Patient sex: M
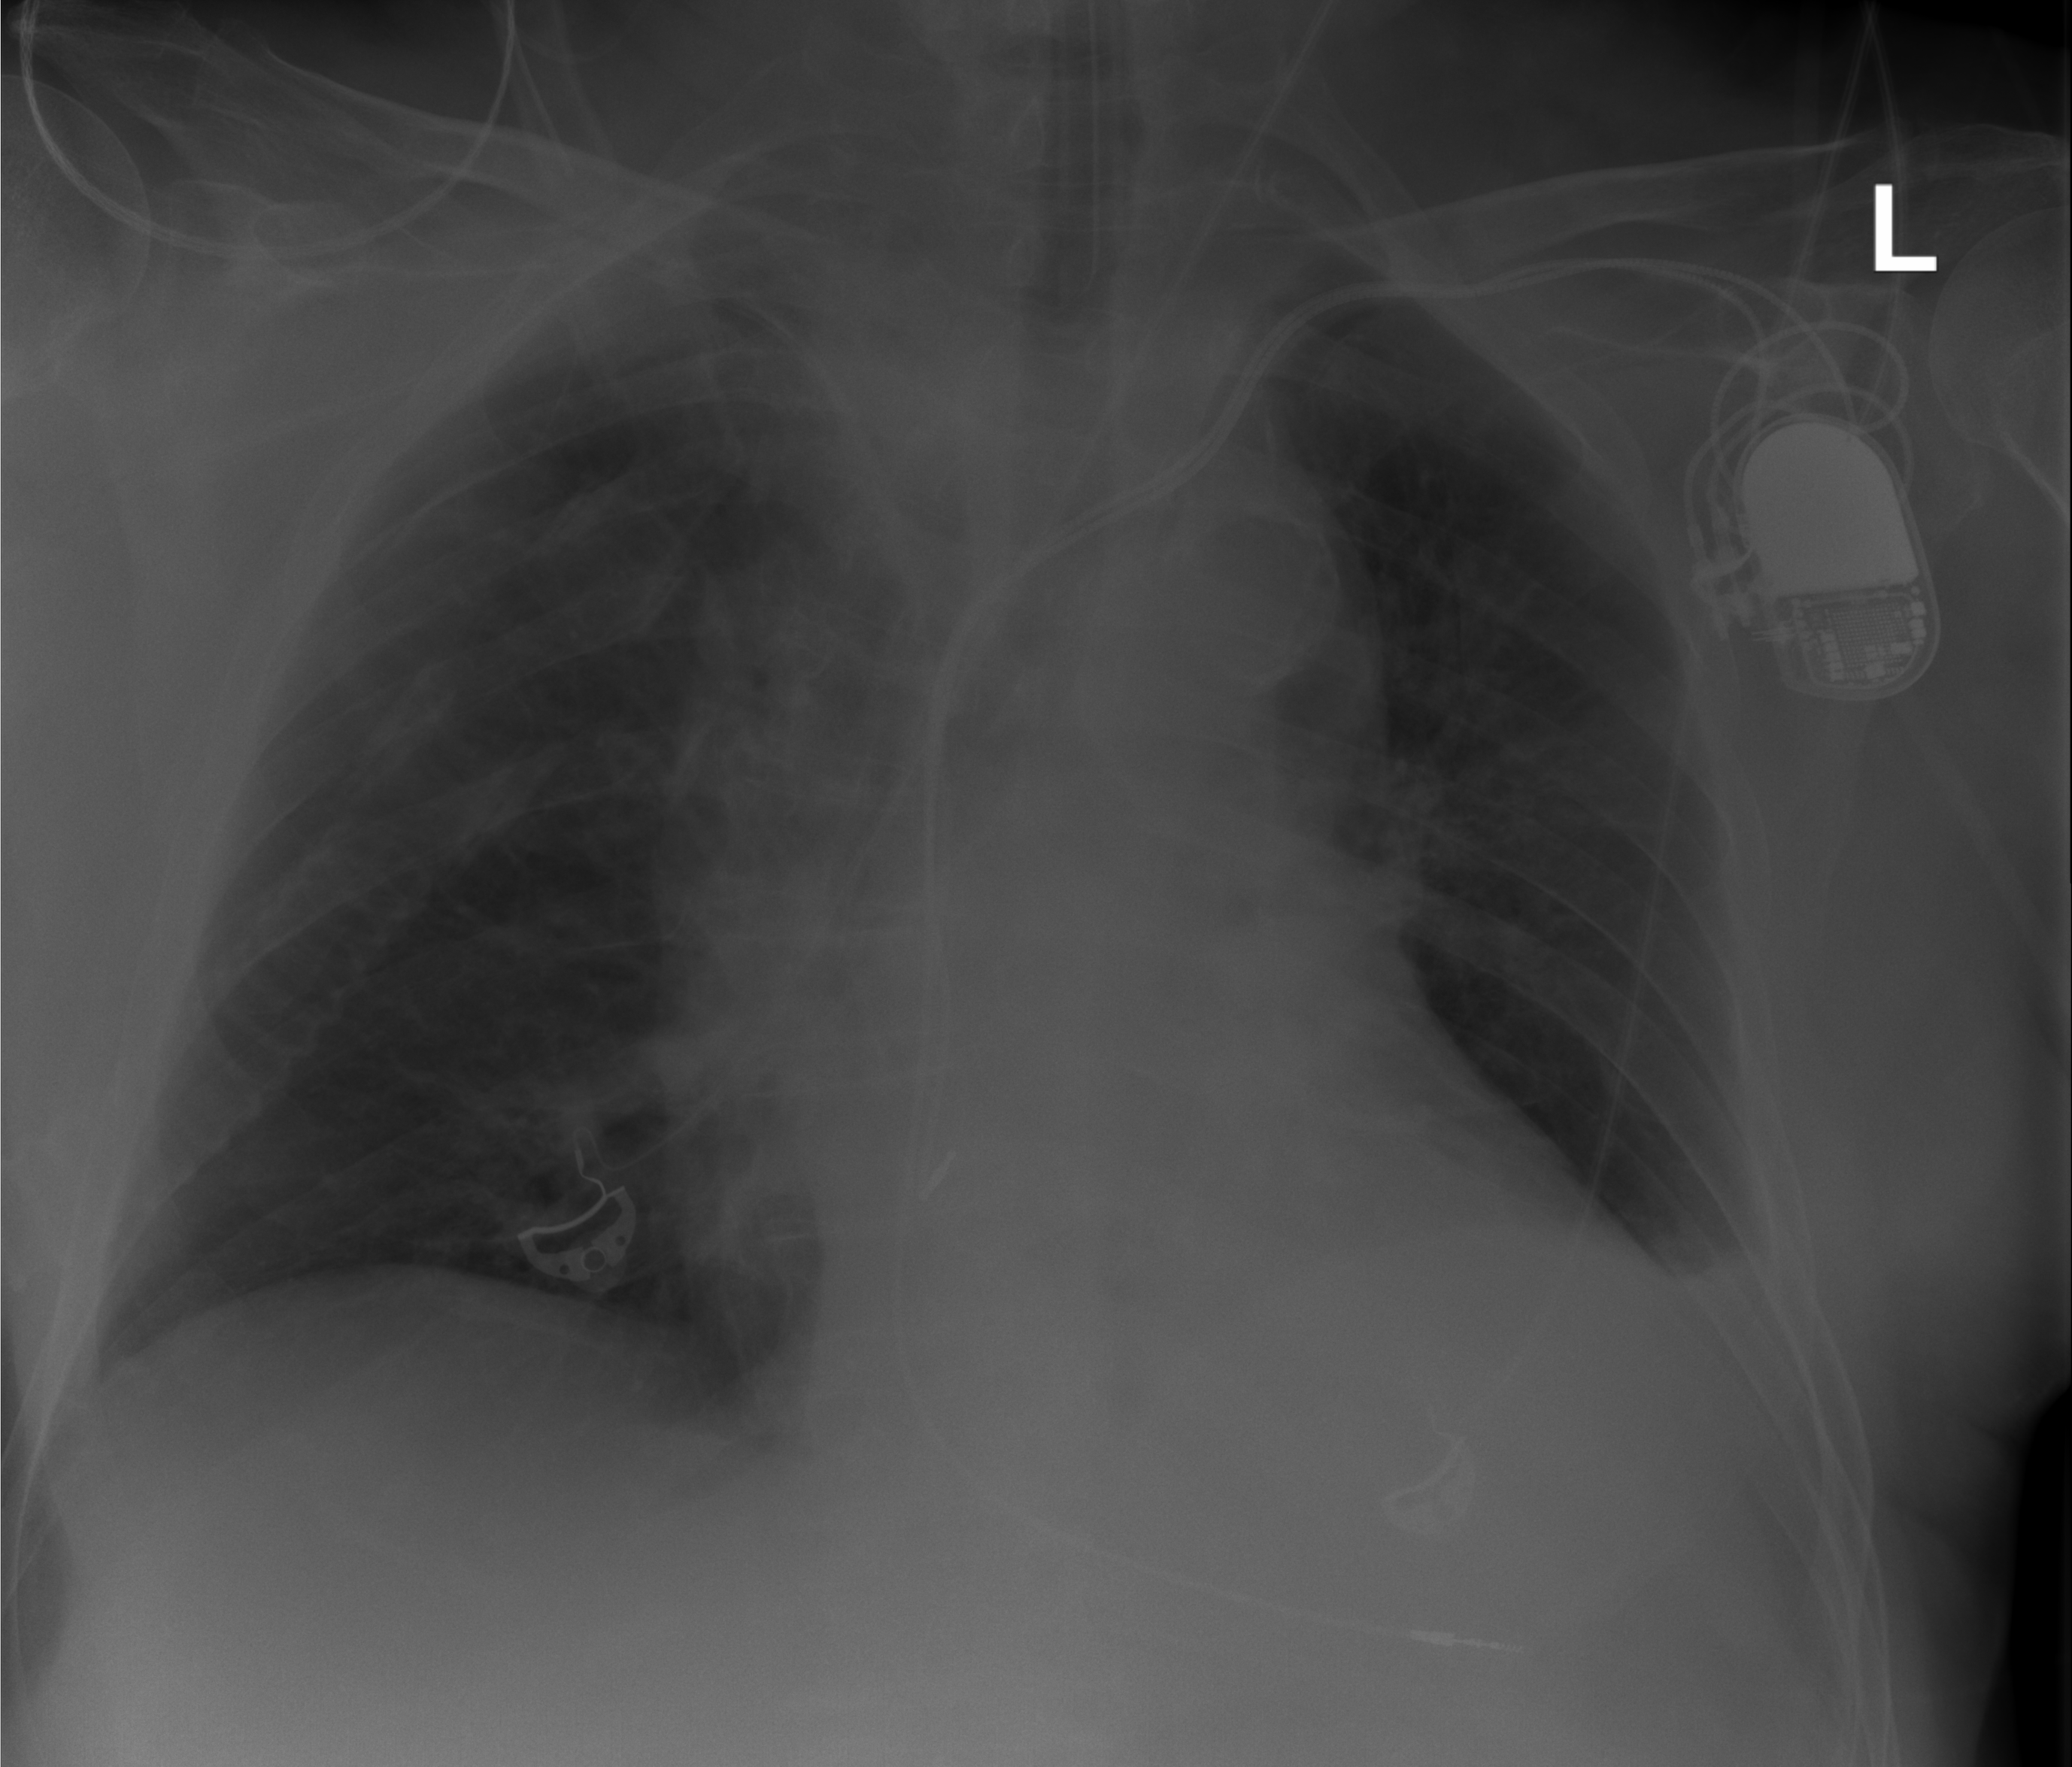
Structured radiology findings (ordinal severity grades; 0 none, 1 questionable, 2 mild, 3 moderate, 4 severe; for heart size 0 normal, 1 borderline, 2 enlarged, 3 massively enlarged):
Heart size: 1
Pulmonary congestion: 0
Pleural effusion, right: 0
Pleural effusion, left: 1
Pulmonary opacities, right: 0
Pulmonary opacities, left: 0
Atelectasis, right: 1
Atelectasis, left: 1